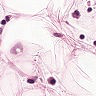
Metastatic tissue present: no